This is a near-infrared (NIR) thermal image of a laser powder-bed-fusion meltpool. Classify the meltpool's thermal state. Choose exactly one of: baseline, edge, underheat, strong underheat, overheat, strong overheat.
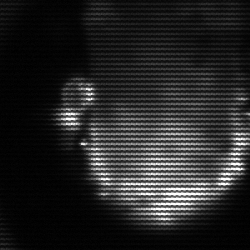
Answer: baseline